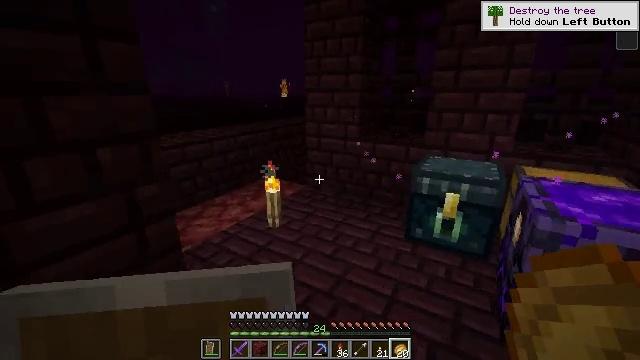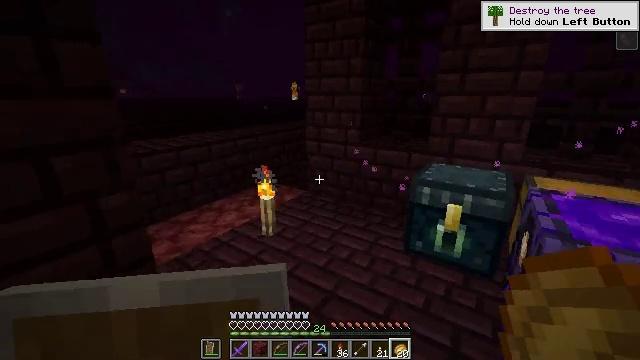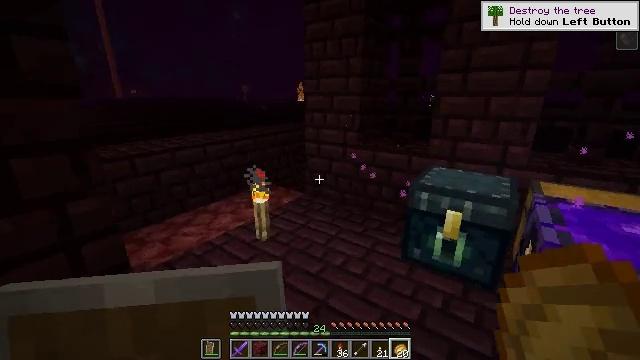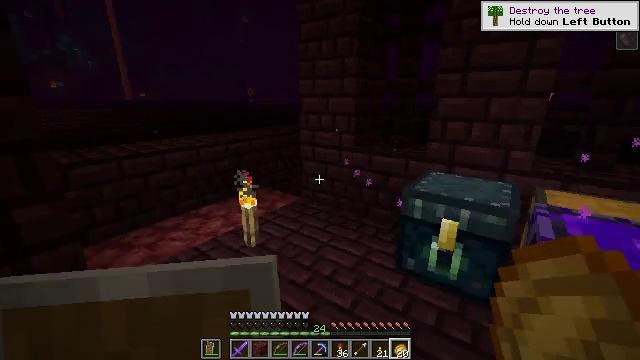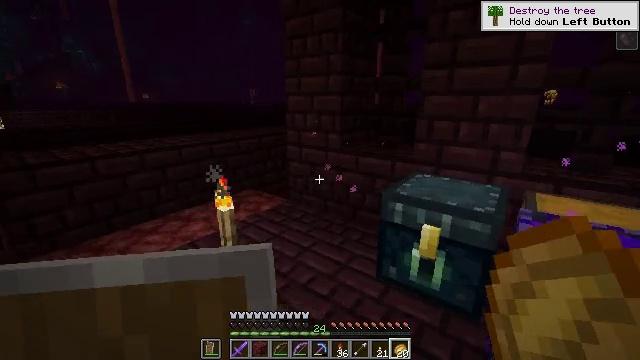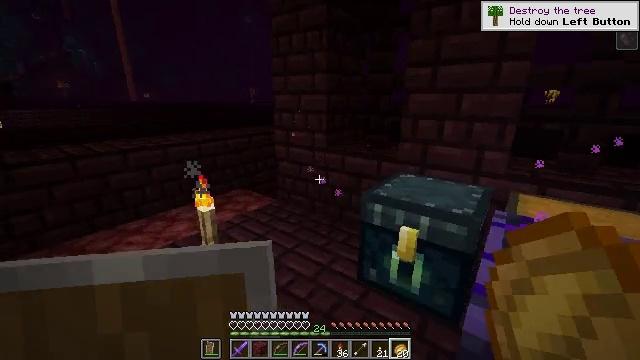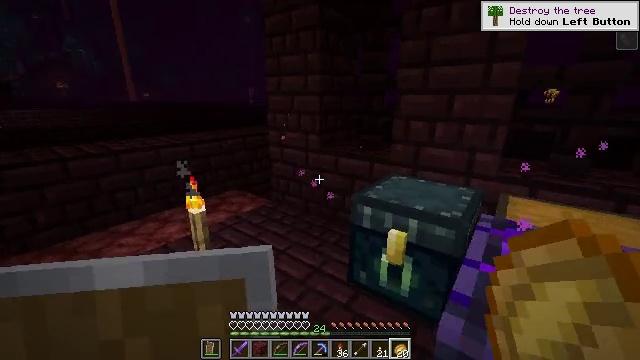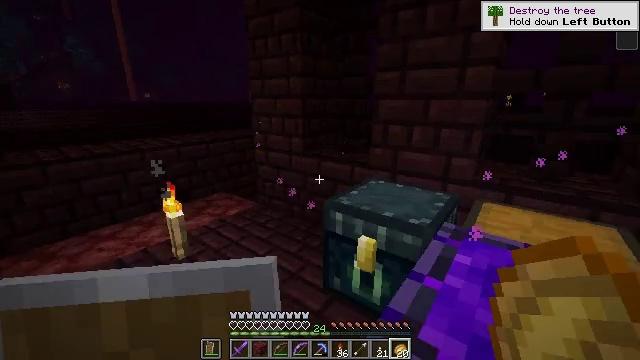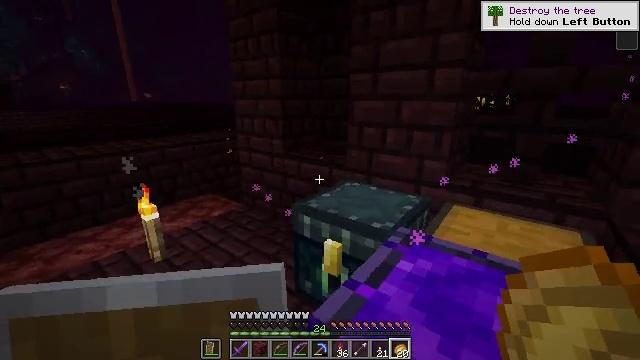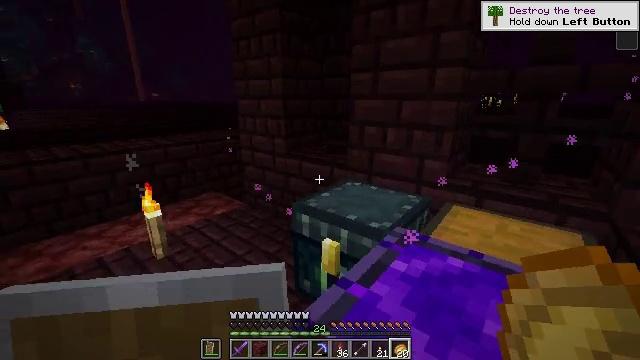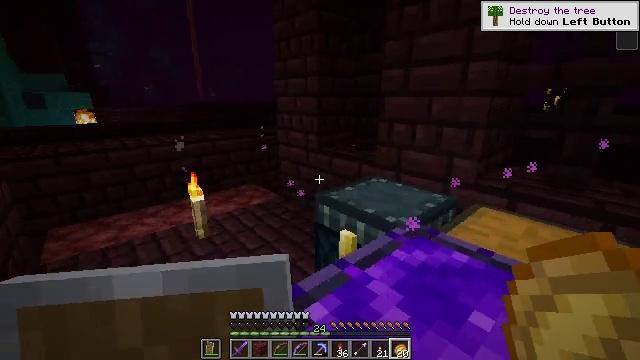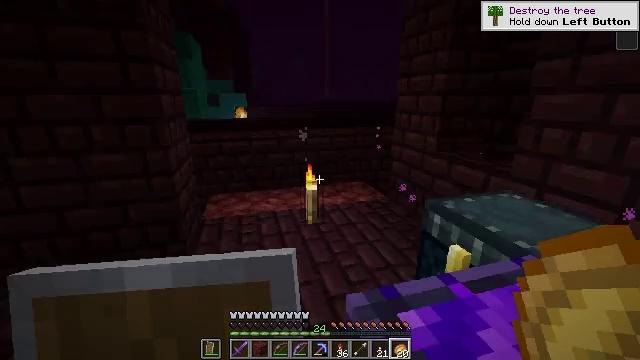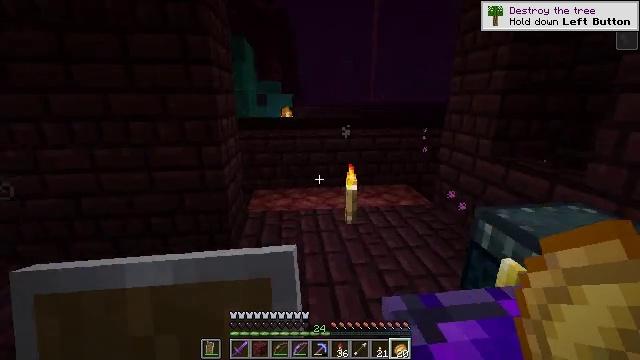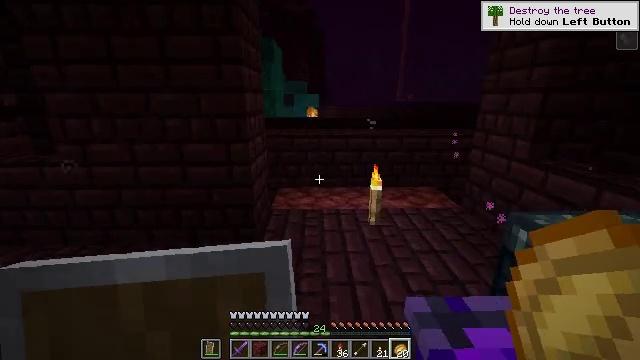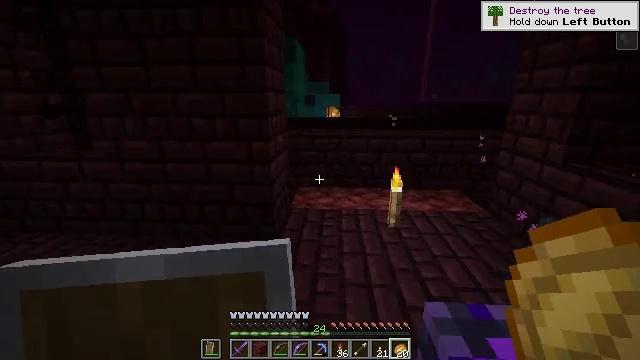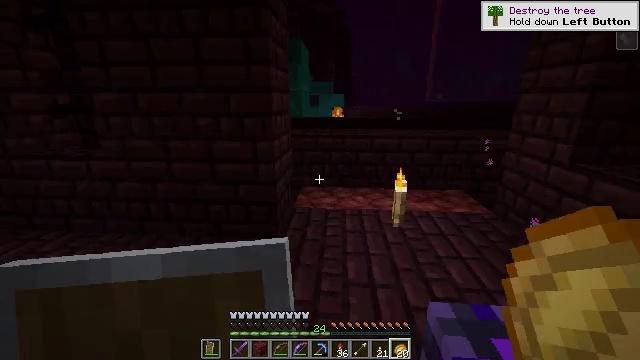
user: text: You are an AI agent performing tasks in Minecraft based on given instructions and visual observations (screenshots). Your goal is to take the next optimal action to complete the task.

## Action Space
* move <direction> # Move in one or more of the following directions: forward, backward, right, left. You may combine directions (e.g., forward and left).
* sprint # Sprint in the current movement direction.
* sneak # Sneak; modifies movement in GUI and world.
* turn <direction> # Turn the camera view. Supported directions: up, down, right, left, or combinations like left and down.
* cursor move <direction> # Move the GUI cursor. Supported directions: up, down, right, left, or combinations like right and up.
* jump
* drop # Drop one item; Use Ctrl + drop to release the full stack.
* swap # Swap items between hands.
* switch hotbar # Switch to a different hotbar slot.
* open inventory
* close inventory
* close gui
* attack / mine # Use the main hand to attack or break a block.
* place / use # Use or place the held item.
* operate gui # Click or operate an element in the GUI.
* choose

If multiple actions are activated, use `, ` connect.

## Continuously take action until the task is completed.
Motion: motion action
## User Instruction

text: Extinguish the fire.
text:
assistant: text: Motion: move forward and move right, turn left
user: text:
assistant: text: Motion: move forward and move right, turn left
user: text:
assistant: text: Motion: move forward and move right, turn left
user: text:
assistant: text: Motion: move right
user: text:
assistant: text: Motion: move right
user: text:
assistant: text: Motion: move right
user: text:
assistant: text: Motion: move right
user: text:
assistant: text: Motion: move right
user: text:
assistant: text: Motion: move right, turn left
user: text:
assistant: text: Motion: turn left
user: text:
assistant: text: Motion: turn left
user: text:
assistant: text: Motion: turn left
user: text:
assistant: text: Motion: turn left
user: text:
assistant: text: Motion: turn left
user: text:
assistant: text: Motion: no_op
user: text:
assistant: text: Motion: turn left
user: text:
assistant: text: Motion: turn left
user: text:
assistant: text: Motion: turn left
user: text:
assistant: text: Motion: turn left
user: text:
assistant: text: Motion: turn left
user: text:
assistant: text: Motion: no_op
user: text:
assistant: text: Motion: no_op
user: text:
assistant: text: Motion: no_op
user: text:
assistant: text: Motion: no_op
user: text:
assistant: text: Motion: no_op
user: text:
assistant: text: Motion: turn right and up
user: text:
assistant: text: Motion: turn right and down
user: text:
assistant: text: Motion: turn right and down
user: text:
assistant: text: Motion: turn right and down
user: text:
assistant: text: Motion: turn right and down